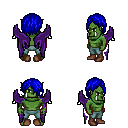
a pixel art fantasy rpg character, male body template, orc, green skin, purple wings, teal pants, blue bangs hairstyle, brown shoes, four views (front, back, left, right), 2x2 character sprite sheet, small pixel art, hard edges, no anti-aliasing